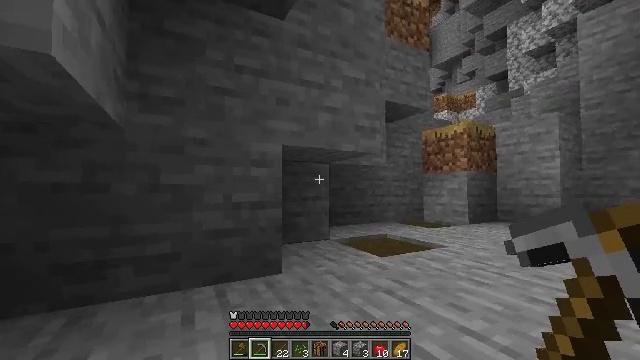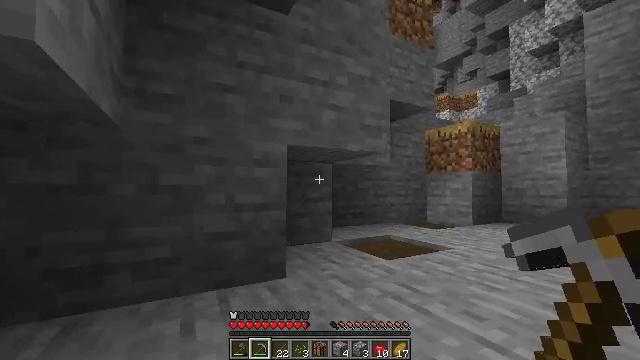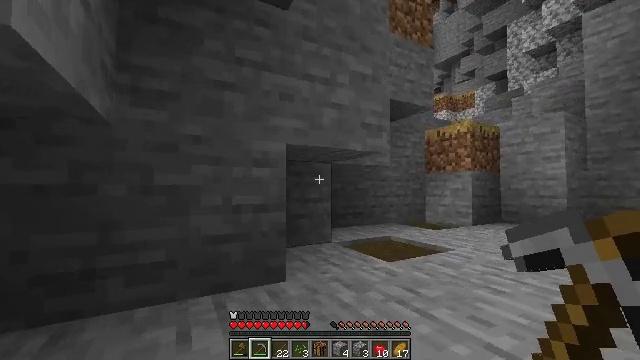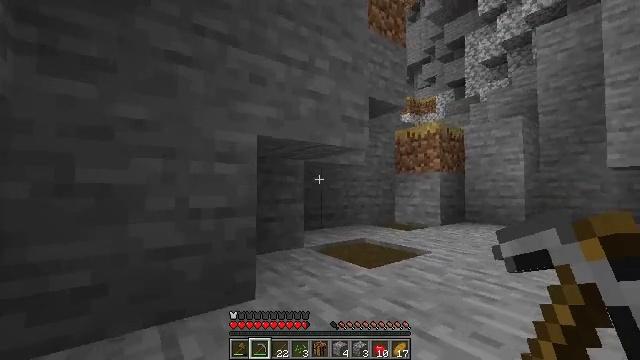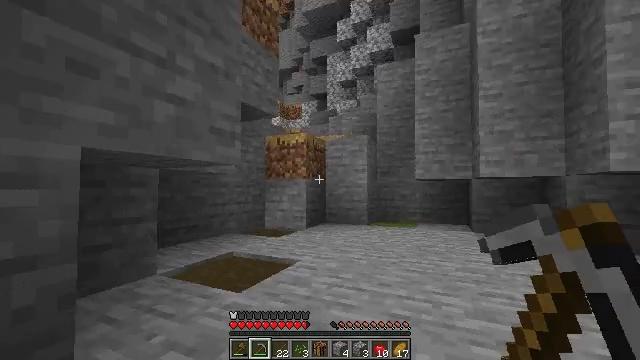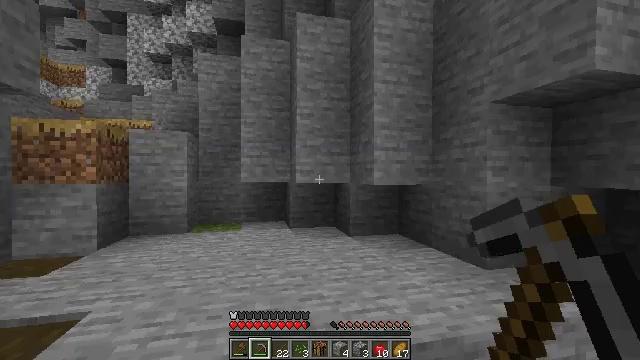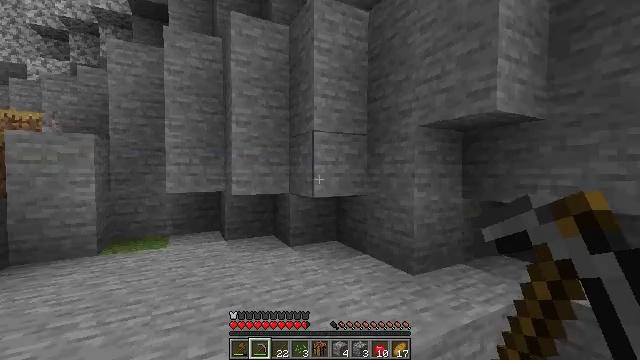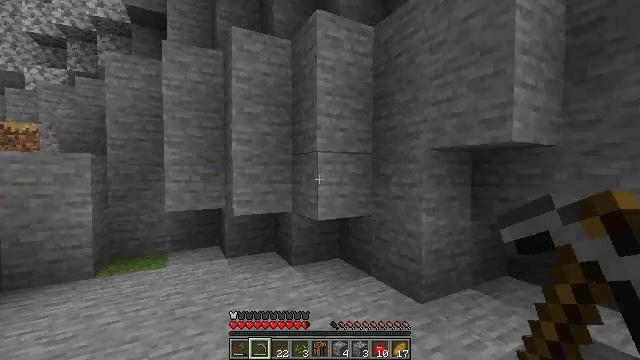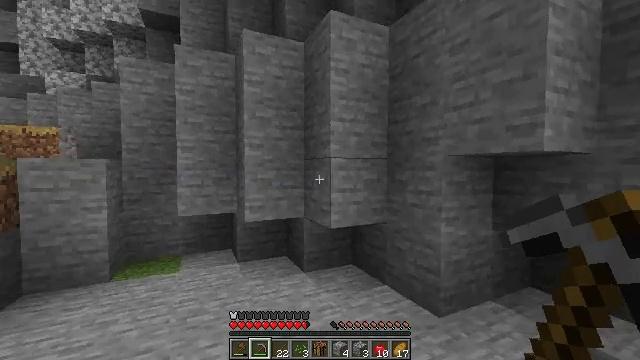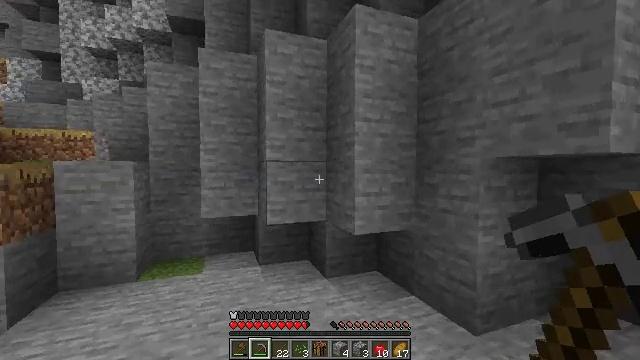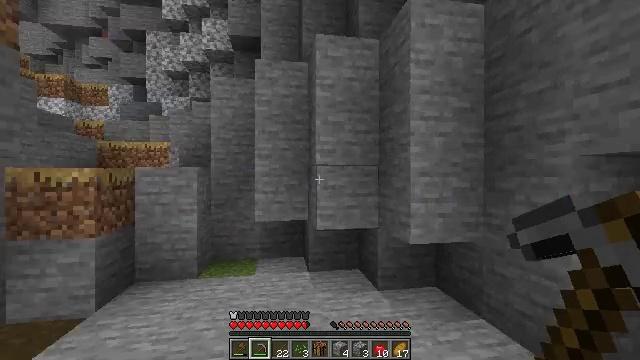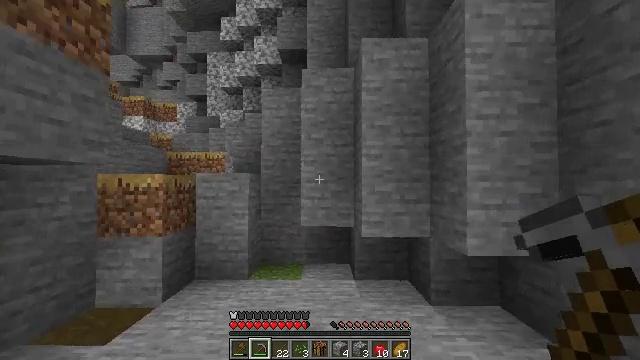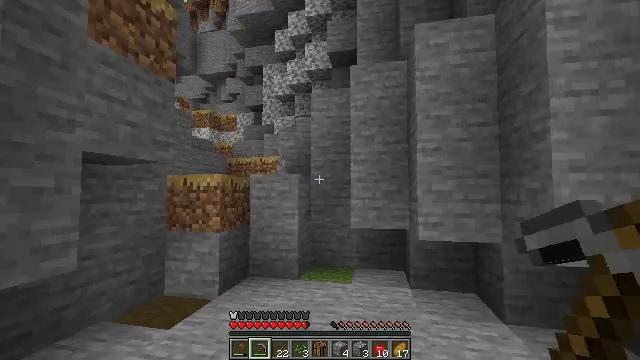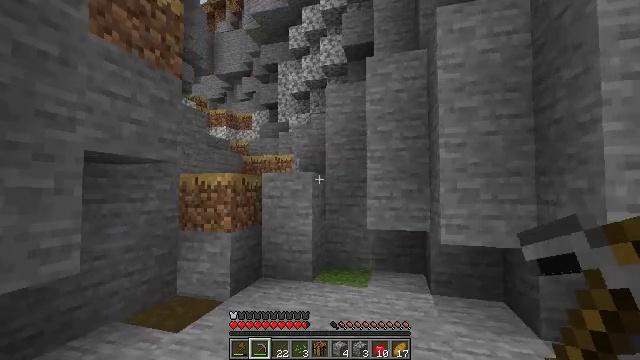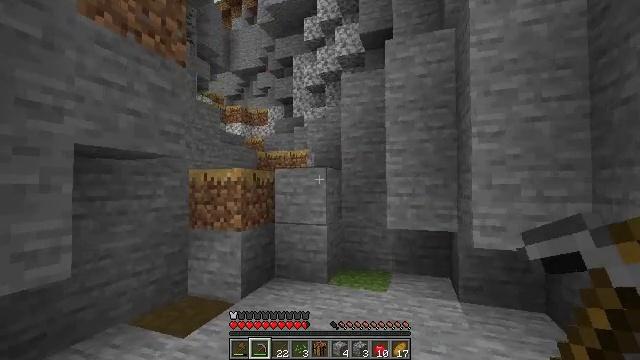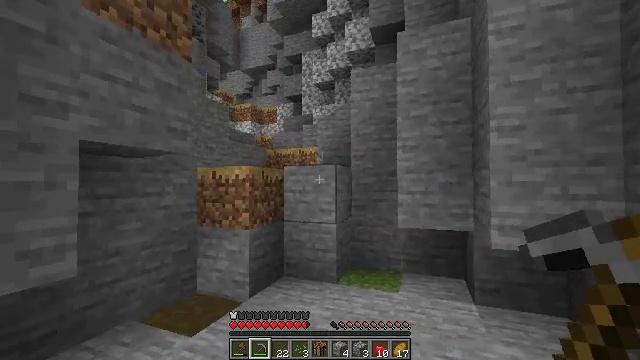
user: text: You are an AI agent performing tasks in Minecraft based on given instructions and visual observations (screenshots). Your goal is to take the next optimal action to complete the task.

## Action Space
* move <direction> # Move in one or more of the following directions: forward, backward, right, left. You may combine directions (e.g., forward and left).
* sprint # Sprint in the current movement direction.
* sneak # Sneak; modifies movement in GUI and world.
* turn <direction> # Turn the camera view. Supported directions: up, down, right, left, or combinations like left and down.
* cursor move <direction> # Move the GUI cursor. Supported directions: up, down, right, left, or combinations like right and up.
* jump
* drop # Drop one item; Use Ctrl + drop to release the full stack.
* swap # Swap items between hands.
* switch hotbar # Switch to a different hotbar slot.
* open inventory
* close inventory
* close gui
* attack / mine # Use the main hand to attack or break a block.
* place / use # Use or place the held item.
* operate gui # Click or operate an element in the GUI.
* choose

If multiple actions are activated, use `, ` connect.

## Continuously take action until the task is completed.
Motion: motion action
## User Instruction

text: Dig the grass path to transform it.
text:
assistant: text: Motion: move left
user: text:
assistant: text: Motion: move forward and move left
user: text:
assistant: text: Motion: move forward, turn right
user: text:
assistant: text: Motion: move forward, turn right, jump
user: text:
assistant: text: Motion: move forward, turn right and down, jump
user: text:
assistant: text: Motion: move forward, turn right and down, jump
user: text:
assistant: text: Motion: move forward, jump
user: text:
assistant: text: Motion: move forward, turn left, jump
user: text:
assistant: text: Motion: move forward, turn left
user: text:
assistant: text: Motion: move forward, turn left and up
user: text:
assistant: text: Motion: move forward, turn left and up
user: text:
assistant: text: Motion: move forward, turn left and up
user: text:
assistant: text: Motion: move forward, turn left
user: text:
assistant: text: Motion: move forward, turn left
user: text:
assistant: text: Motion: move forward, turn left
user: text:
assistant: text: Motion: move forward, turn left
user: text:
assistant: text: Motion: move forward, turn left and down
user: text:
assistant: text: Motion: move forward, turn left and down
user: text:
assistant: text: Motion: move forward, turn left and down
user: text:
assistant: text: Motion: move forward
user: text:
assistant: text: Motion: move forward
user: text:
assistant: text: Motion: move forward
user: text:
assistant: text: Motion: move forward
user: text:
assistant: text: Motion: move forward, attack / mine
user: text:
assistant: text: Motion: move forward, attack / mine
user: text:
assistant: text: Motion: move forward, attack / mine
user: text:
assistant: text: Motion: attack / mine
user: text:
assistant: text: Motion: attack / mine
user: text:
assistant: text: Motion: attack / mine
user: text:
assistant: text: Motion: attack / mine